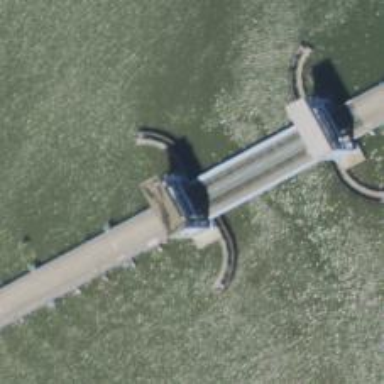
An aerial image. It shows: Secondary road crossing lift bridge.